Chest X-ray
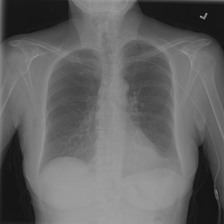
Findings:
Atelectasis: positive
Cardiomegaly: negative
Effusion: negative
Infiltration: negative
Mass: negative
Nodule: negative
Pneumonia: negative
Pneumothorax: negative
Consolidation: negative
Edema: negative
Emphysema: negative
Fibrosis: negative
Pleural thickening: negative
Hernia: negative